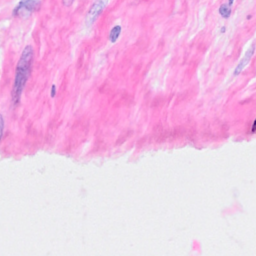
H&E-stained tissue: Breast